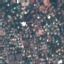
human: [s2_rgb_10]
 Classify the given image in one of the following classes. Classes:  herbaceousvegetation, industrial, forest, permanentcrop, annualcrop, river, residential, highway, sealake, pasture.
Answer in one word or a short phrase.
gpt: Residential